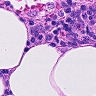
Metastatic tissue present: no